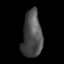
Tissue: prostate
Cell type: Myeloid cells
Senescence score: 0.2595
Nuclear area (px): 902
Mean DAPI intensity: 76.386